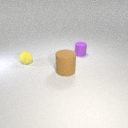
large brown rubber cylinder in front of small purple rubber cylinder